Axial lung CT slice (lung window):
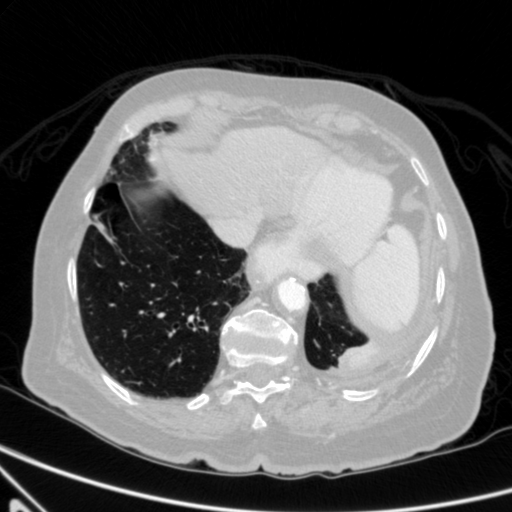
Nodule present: no